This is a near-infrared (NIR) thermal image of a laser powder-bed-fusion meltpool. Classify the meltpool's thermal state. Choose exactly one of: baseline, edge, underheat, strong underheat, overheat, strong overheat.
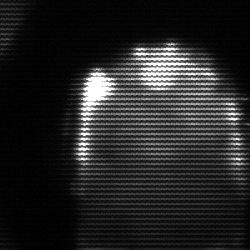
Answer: baseline